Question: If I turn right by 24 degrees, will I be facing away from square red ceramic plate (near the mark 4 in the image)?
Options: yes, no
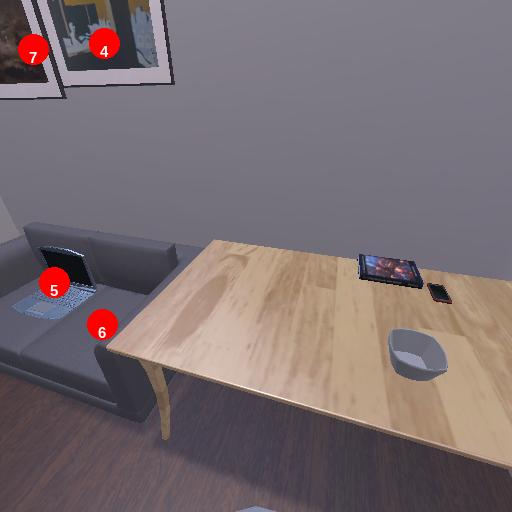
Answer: yes